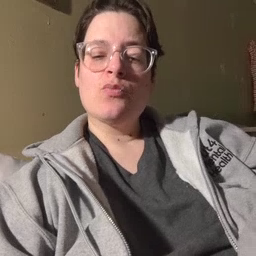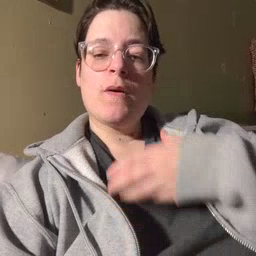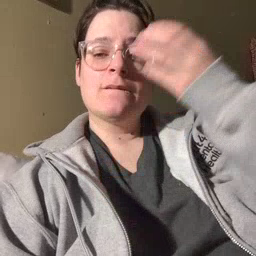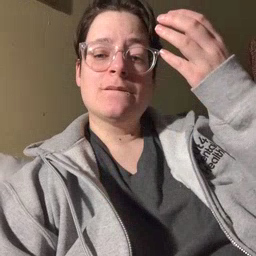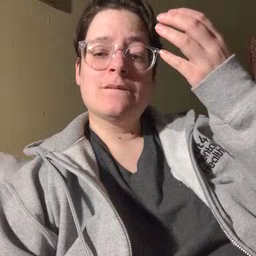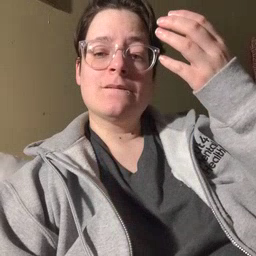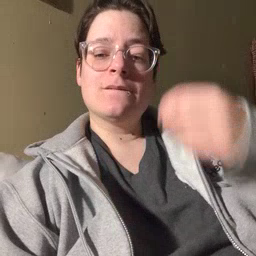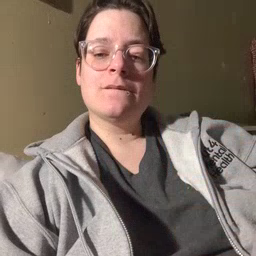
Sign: giraffe